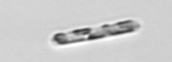
Label: Dactyliosolen_fragilissimus